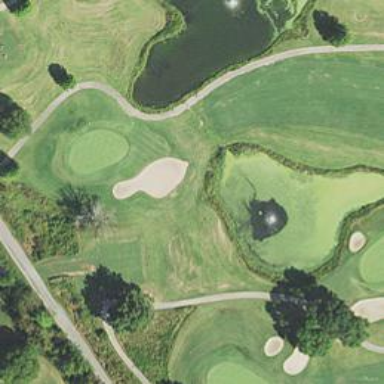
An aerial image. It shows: Water hazard in golf course. The hazard is natural water feature.